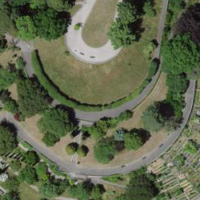
EUNIS habitat code: 53
Species observed at this site:
Corvus corone
Aegithalos caudatus
Sylvia atricapilla
Spinus spinus
Larus michahellis
Cygnus olor
Erithacus rubecula
Phoenicurus ochruros
Fragaria vesca
Periparus ater
Cyanistes caeruleus
Sturnus vulgaris
Chloris chloris
Ilex aquifolium
Corvus frugilegus
Passer domesticus
Turdus merula
Knautia arvensis
Mergus merganser
Milvus milvus
Sterna hirundo
Quercus ilex
Motacilla alba
Sciurus vulgaris
Certhia brachydactyla
Podiceps cristatus
Orobanche hederae
Fulica atra
Falco subbuteo
Emberiza citrinella
Dendrocopos major
Diospyros lotus
Buteo buteo
Chroicocephalus ridibundus
Phylloscopus collybita
Taxus baccata
Phylloscopus inornatus
Alauda arvensis
Carpinus betulus
Geranium robertianum
Lobularia maritima
Pica pica
Sitta europaea
Garrulus glandarius
Columba livia
Ficedula hypoleuca
Motacilla cinerea
Anas platyrhynchos
Streptopelia decaocto
Aythya fuligula
Fringilla coelebs
Cymbalaria muralis
Regulus ignicapilla
Carduelis carduelis
Columba palumbus
Phalacrocorax carbo
Parus major
Dioscorea communis
Ciconia ciconia
Cotinus coggygria
Accipiter nisus